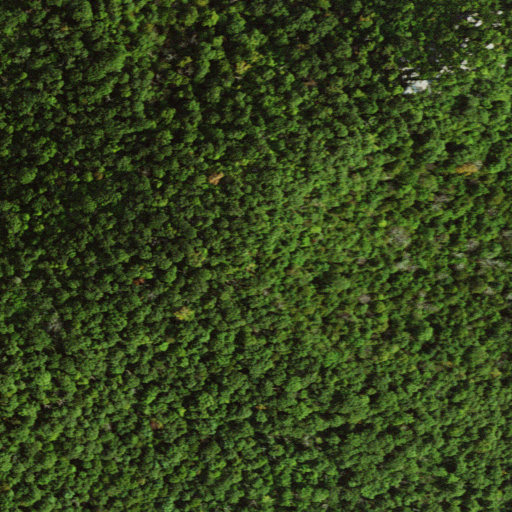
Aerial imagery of mountain in Virginia named Bear Church Rock containing deciduous forest, evergreen forest, mixed forest, and shrub